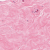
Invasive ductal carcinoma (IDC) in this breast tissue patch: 0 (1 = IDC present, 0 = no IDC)